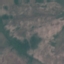
Land use / land cover class: HerbaceousVegetation